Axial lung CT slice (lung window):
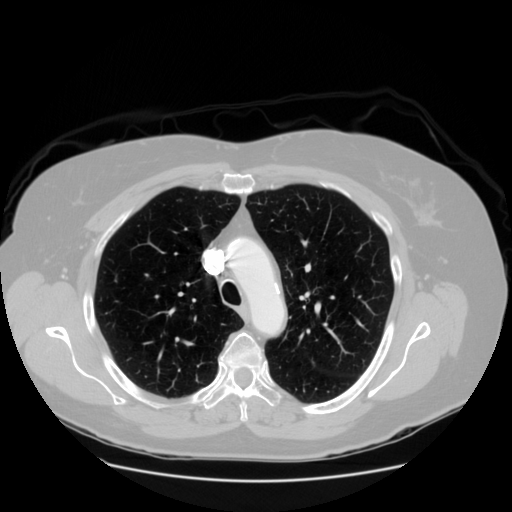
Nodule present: no